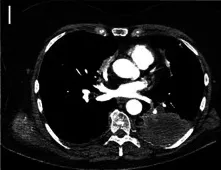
Tumor in the 6, 9 and 10 segments of the left lung size 9x6x6 cm, infiltrating eighth and ninth rib, with bone destruction.
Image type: radiology (ct)